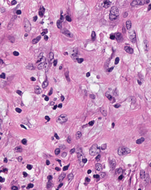
Tumor epithelial tissue: yes
Tumor-associated stroma tissue: yes
Normal tissue: no